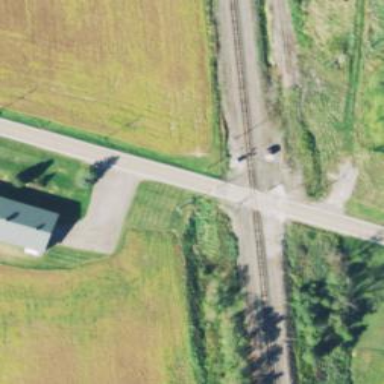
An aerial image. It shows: Railway level crossing.